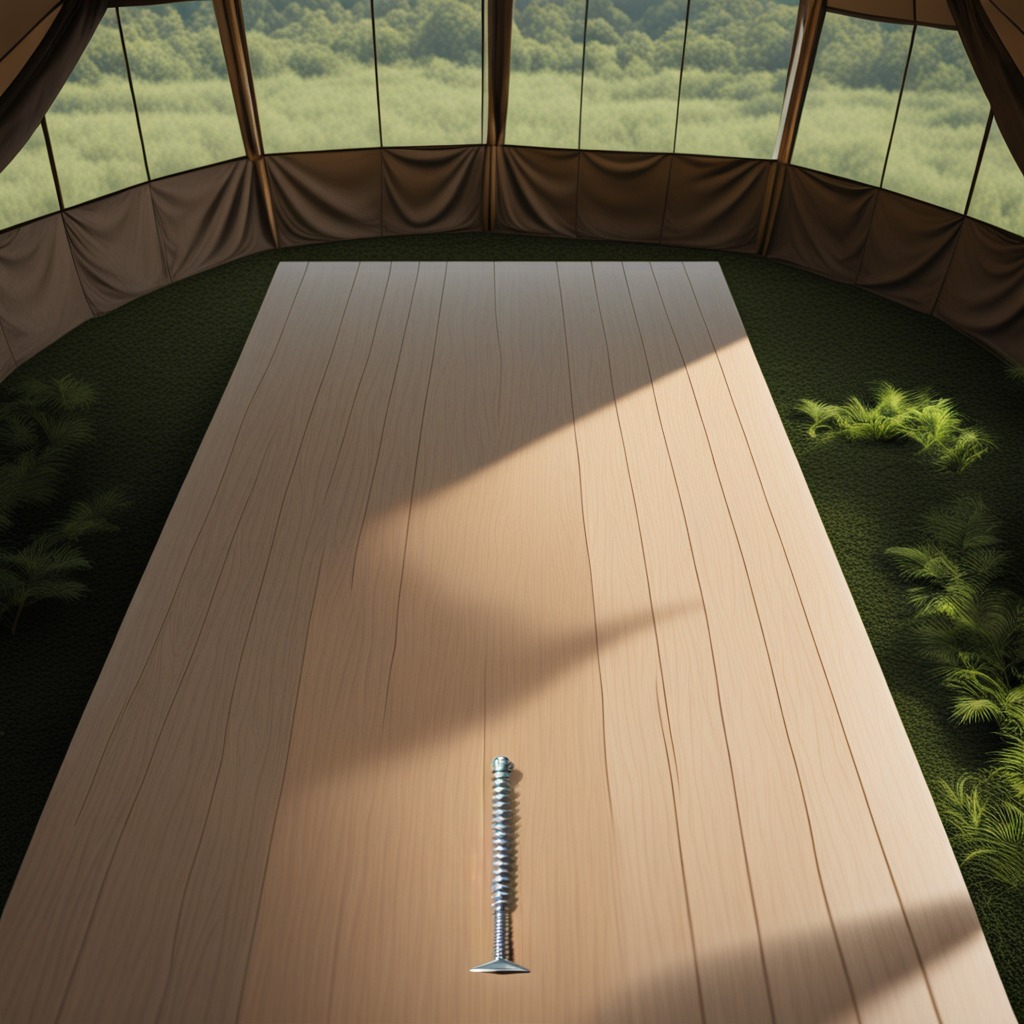
A metal screw is lying on the wooden table.